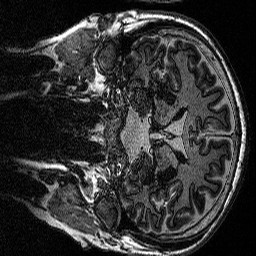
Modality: MP2RAGE
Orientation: coronal
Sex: male
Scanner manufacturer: siemens
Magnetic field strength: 3 T
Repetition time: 5 s
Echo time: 0.00292 s